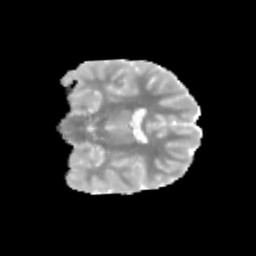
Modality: MD
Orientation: coronal
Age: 10
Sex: male
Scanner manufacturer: siemens
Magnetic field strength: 3 T
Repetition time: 3.8 s
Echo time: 0.07 s